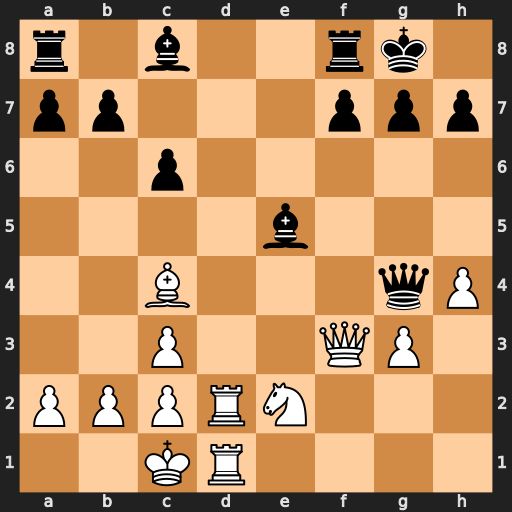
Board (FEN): r1b2rk1/pp3ppp/2p5/4b3/2B3qP/2P2QP1/PPPRN3/2KR4
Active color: w
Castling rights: -
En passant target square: -
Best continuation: Qxf7+ Rxf7 Rd8#